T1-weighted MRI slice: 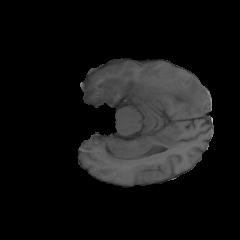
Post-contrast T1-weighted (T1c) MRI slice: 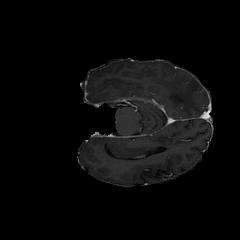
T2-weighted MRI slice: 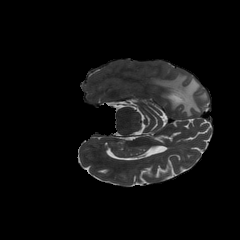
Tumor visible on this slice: yes